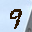
Label: 9